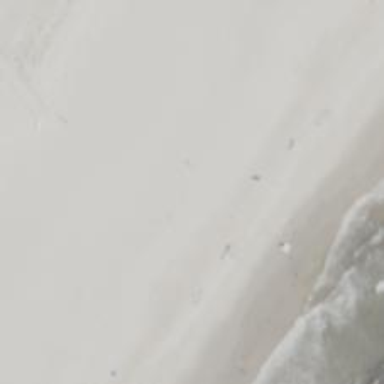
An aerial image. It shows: Lifeguard on duty.